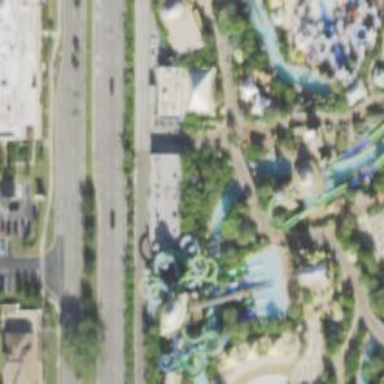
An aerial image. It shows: Bridge leading to water slide attraction.